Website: home-depot
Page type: account-selection
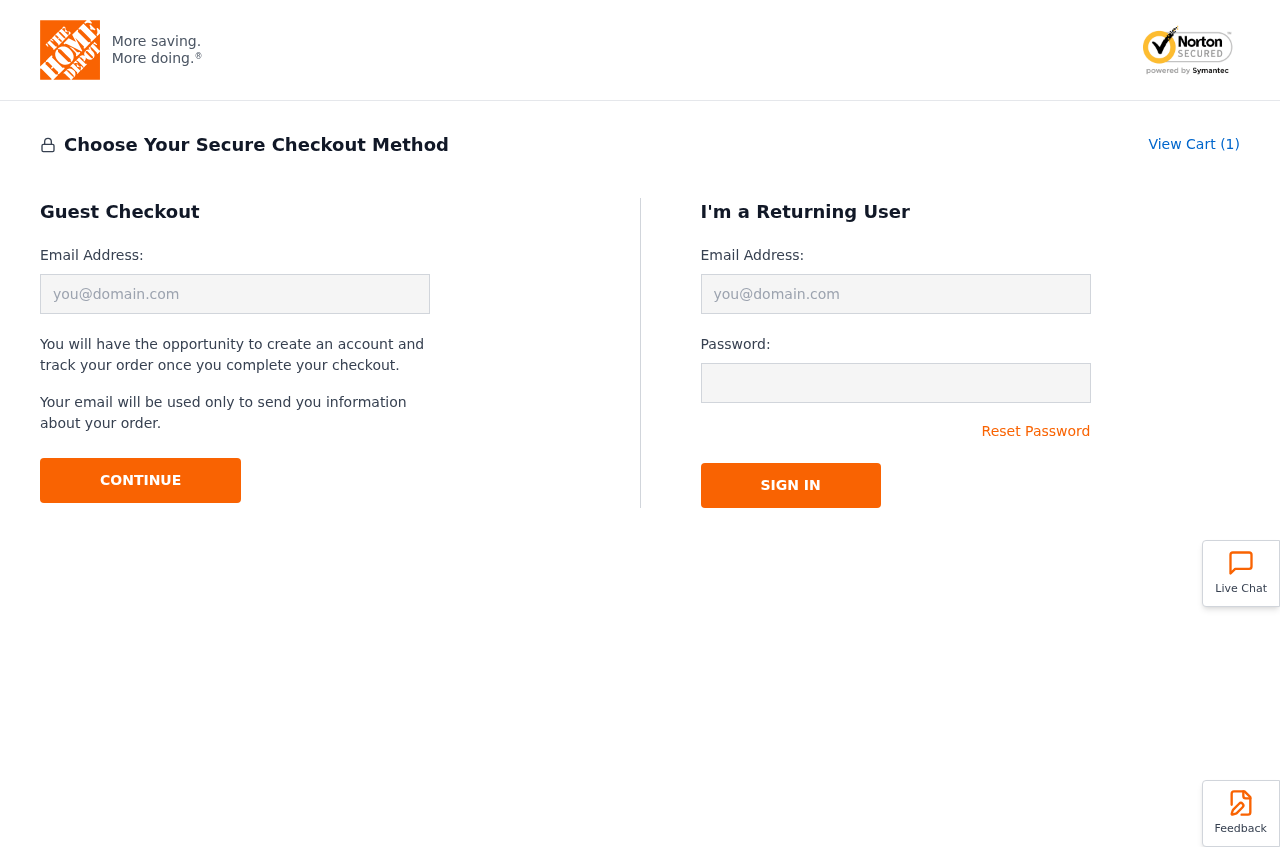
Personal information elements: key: PII_EMAIL
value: daniel.stewart@gmail.com
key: PII_LOGIN_USERNAME
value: danielstewart95
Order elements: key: ORDER_NUM_ITEMS
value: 1